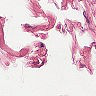
Metastatic tissue present: no